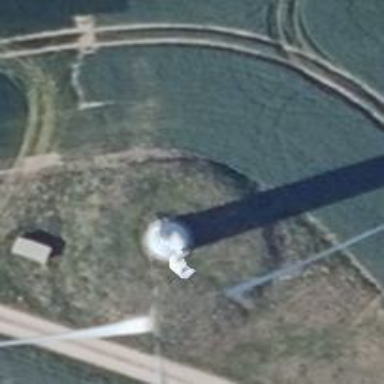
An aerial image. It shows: Wind generator using horizontal axis wind turbines.